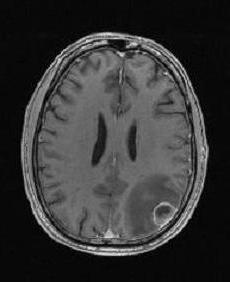
Label: notumor